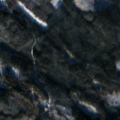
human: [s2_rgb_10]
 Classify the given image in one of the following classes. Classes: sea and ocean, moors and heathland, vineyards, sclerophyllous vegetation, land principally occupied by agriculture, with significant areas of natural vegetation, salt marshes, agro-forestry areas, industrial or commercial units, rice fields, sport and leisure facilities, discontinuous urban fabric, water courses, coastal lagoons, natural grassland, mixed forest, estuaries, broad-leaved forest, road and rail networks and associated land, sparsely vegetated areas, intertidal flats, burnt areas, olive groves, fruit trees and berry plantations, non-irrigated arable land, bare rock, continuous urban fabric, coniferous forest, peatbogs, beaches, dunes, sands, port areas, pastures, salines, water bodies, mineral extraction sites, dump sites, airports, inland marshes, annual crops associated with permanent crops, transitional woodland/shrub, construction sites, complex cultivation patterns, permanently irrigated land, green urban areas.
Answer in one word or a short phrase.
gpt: coniferous forest, mixed forest